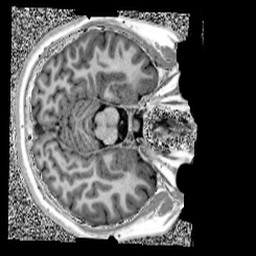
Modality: UNIT1
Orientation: axial
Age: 12
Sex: female
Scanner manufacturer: siemens
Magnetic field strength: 3 T
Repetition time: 4 s
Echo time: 0.00303 s